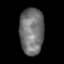
Tissue: skin
Cell type: Epithelial cells
Senescence score: 0.2818
Nuclear area (px): 1109
Mean DAPI intensity: 114.206